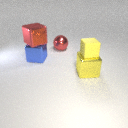
large yellow metal cube below small yellow rubber cube